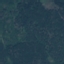
Land use / land cover class: Forest